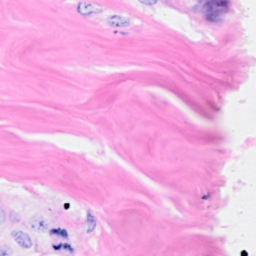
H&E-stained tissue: Breast